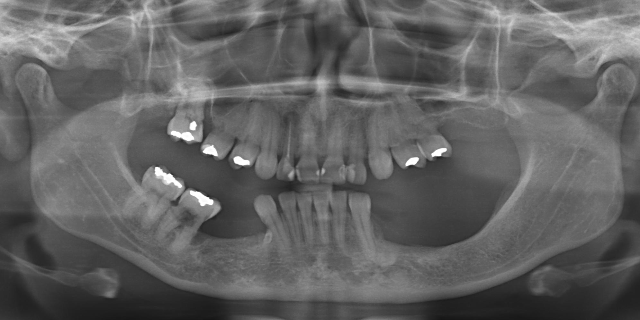
adult